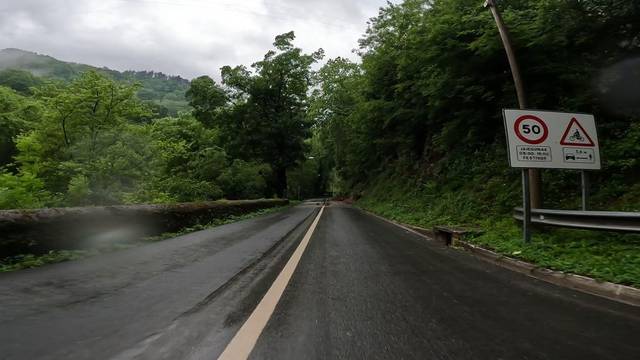
Region: Spain
Coordinates: 43.24, -1.936